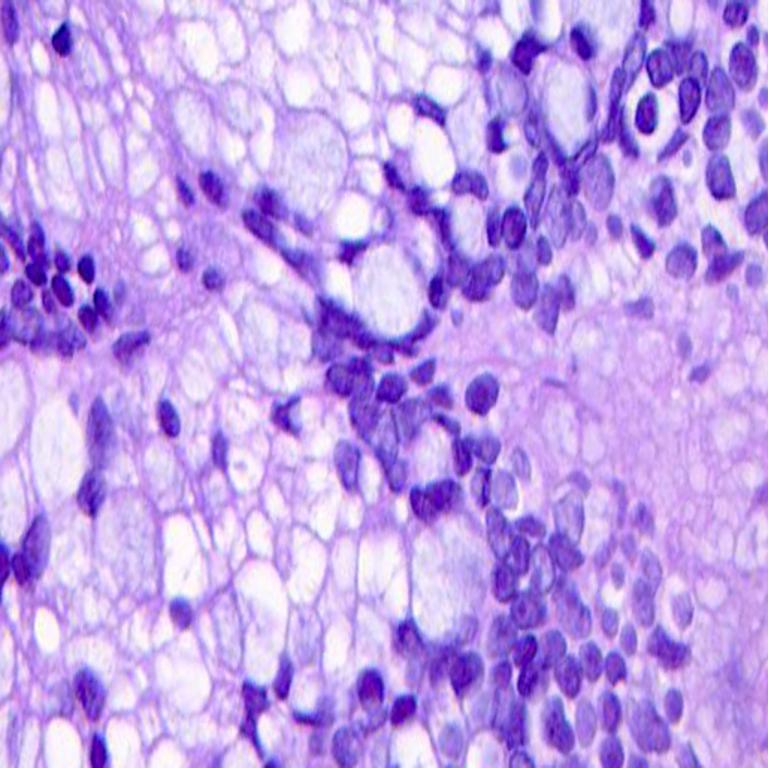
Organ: colon
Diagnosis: adenocarcinomas